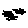
Label: star